Question: I'm on Chrome (38.0.2125.101) and have something that looks like this:

The css is:
'''
.if-container{
border: 1px solid black;
border-radius: 12px;
width: 400px;
}
.social-row{
background-color: yellow;
padding: 5px 20px 10px 10px;
}
'''
How would I make the css of the embedded element be clipped to the container (or fix it)?
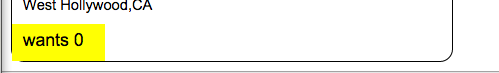
Answer: The '.social-row' '<div>' is overflowing outside of its parent container. Simply add this to your stylesheet:
'''
.if-container {
overflow: hidden;
}
'''